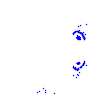
Particle: pion